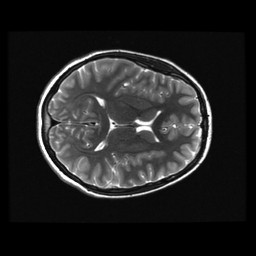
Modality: T2w
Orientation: axial
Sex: female
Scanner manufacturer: ge
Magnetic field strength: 3 T
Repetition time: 5 s
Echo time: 0.1007 s